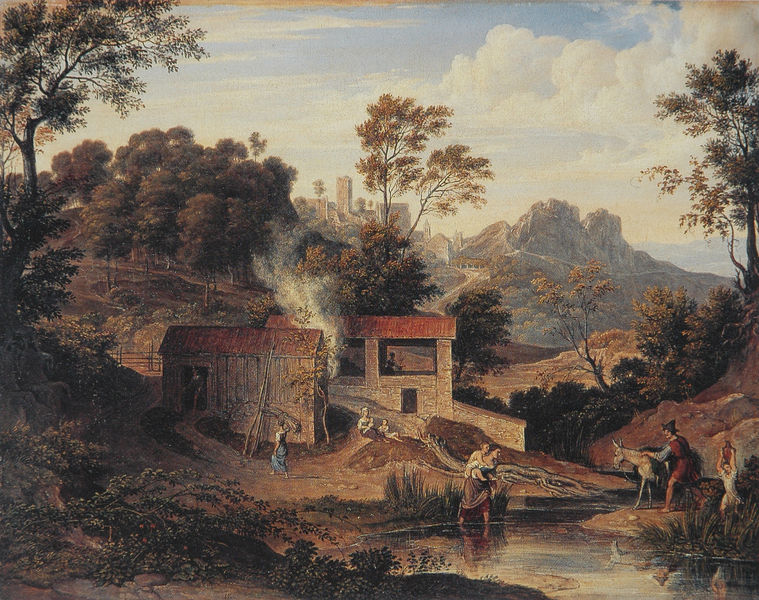
Titel: Ziegelhütte bei Olevano
Künstler: Joseph Anton Koch
Standort: München
Institution: Schackgalerie
Schlagwörter: baum, berg, blau, felsen, gemälde, himmel, mann, wasser, weiß, wolken, bäume, fluss, frauen, grün, landschaft, menschen, mädchen, ocker, see, stadt, teich, ufer, äste, braun, fenster, frau, hintergrund, hut, kleid, strasse, szene, tür, dach, gebäude, gras, haus, rot, tiere, weg, wiese, zaun, leute, malerei, rahmen, tragen, bild, bach, erde, flusslauf, horizont, hügel, mühle, schilf, spiegelung, zweige, büsche, gebüsch, hütte, kirche, qualm, rauch, familie, kind, klassizismus, mutter, personen, pflanzen, wald, arbeit, esel, kinder, ofen, schuppen, turm, weiher, krug, vase, magd, italien, süden, berge, fels, gebirge, ziegel, hof, böschung, flus, romantik, brand, dampf, bauer, ortschaft, ruine, burg, lichtung, waten, schlange, maultier, tümpel, stall, bachlauf, heiliger, tränke, kate, arkadien, bau, biblisch, bäum, mäander, schmiede, furt, campagna, christopherus, überqueren, satdt, olevano, stdt, rausch, fassdae, huckepack, sabbiner berge, schmiedee, klassische, italienische landschaft